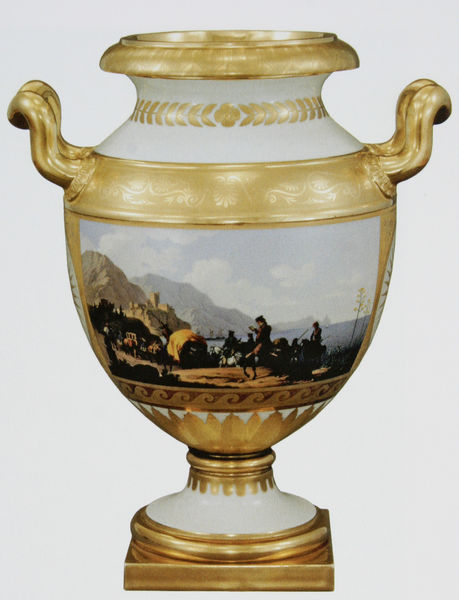
Titel: Prunkvase mit einer Szene von der Sizilienreise des Kronprinzen Ludwig von Bayern
Künstler: Friedrich von Gärtner
Standort: München
Institution: Bayerisches Nationalmuseum
Schlagwörter: baum, berg, blau, blätter, fuß, gemälde, himmel, laub, mann, meer, wasser, weiß, wolken, bäume, gelb, grün, landschaft, menschen, see, stadt, ufer, bunt, frau, grau, männer, schwarz, szene, zeichnung, blüte, hund, schloss, wolke, malerei, muster, ornament, mensch, sockel, bild, goldrahmen, hügel, natur, gold, kelch, pferd, pferde, reiter, amphore, henkel, keramik, krug, vase, reiten, ritt, topf, farbig, wellen, italien, heu, berge, gebirge, dorf, amerika, kutsche, kutschen, wagen, schlacht, bordüre, dekor, floral, ornamente, verzierung, bucht, foto, fotografie, photographie, gefäß, burg, porzellan, vergoldet, alpen, darstellung, ranke, photo, verziert, griffe, planwagen, usa, pokal, porzelan, bemalung, urne, abbildung, rhein, prunkvoll, seenlandschaft, baumm, hydria, geöb, plattgold, bebildert, vaase, sockeö